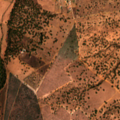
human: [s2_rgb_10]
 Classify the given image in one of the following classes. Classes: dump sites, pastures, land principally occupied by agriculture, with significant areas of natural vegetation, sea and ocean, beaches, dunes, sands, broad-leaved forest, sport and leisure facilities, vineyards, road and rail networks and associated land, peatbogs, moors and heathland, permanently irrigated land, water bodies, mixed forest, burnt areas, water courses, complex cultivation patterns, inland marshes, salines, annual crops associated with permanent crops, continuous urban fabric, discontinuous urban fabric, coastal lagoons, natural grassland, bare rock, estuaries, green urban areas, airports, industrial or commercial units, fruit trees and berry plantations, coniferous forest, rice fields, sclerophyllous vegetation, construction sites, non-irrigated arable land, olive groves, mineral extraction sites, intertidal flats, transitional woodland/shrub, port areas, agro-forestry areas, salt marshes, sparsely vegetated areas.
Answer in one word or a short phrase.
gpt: non-irrigated arable land, complex cultivation patterns, agro-forestry areas, broad-leaved forest, transitional woodland/shrub